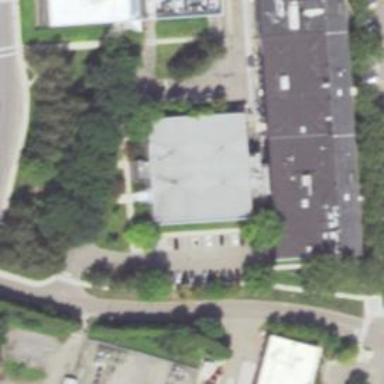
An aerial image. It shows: Library building.